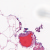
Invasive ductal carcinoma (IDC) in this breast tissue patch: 0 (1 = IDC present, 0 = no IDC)